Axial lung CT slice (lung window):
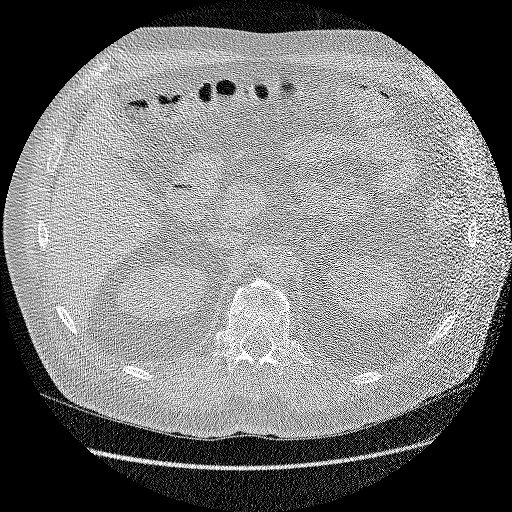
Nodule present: no